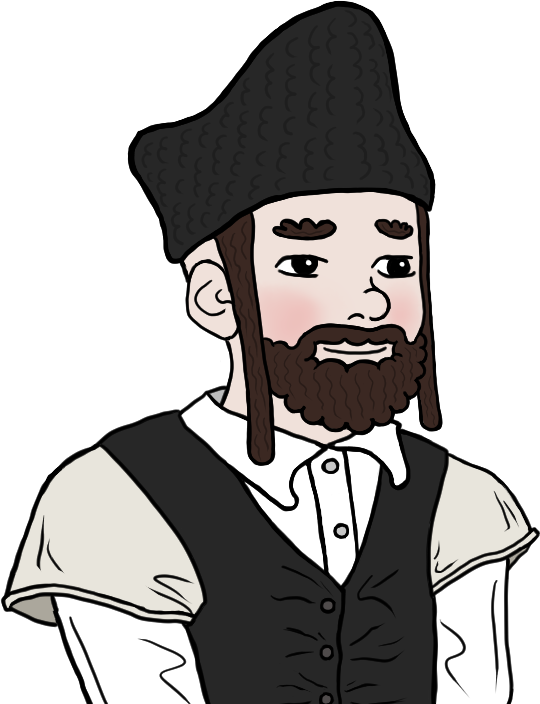
Label: 5_Trad_Boywife